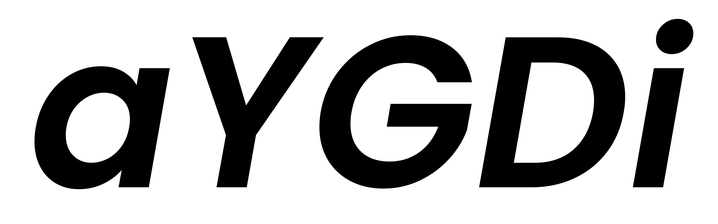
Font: Poppins-SemiBoldItalic